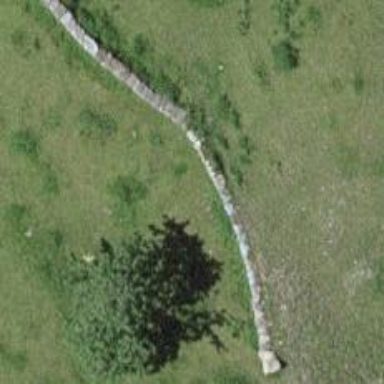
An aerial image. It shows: Wall made of dry stone.